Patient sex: F
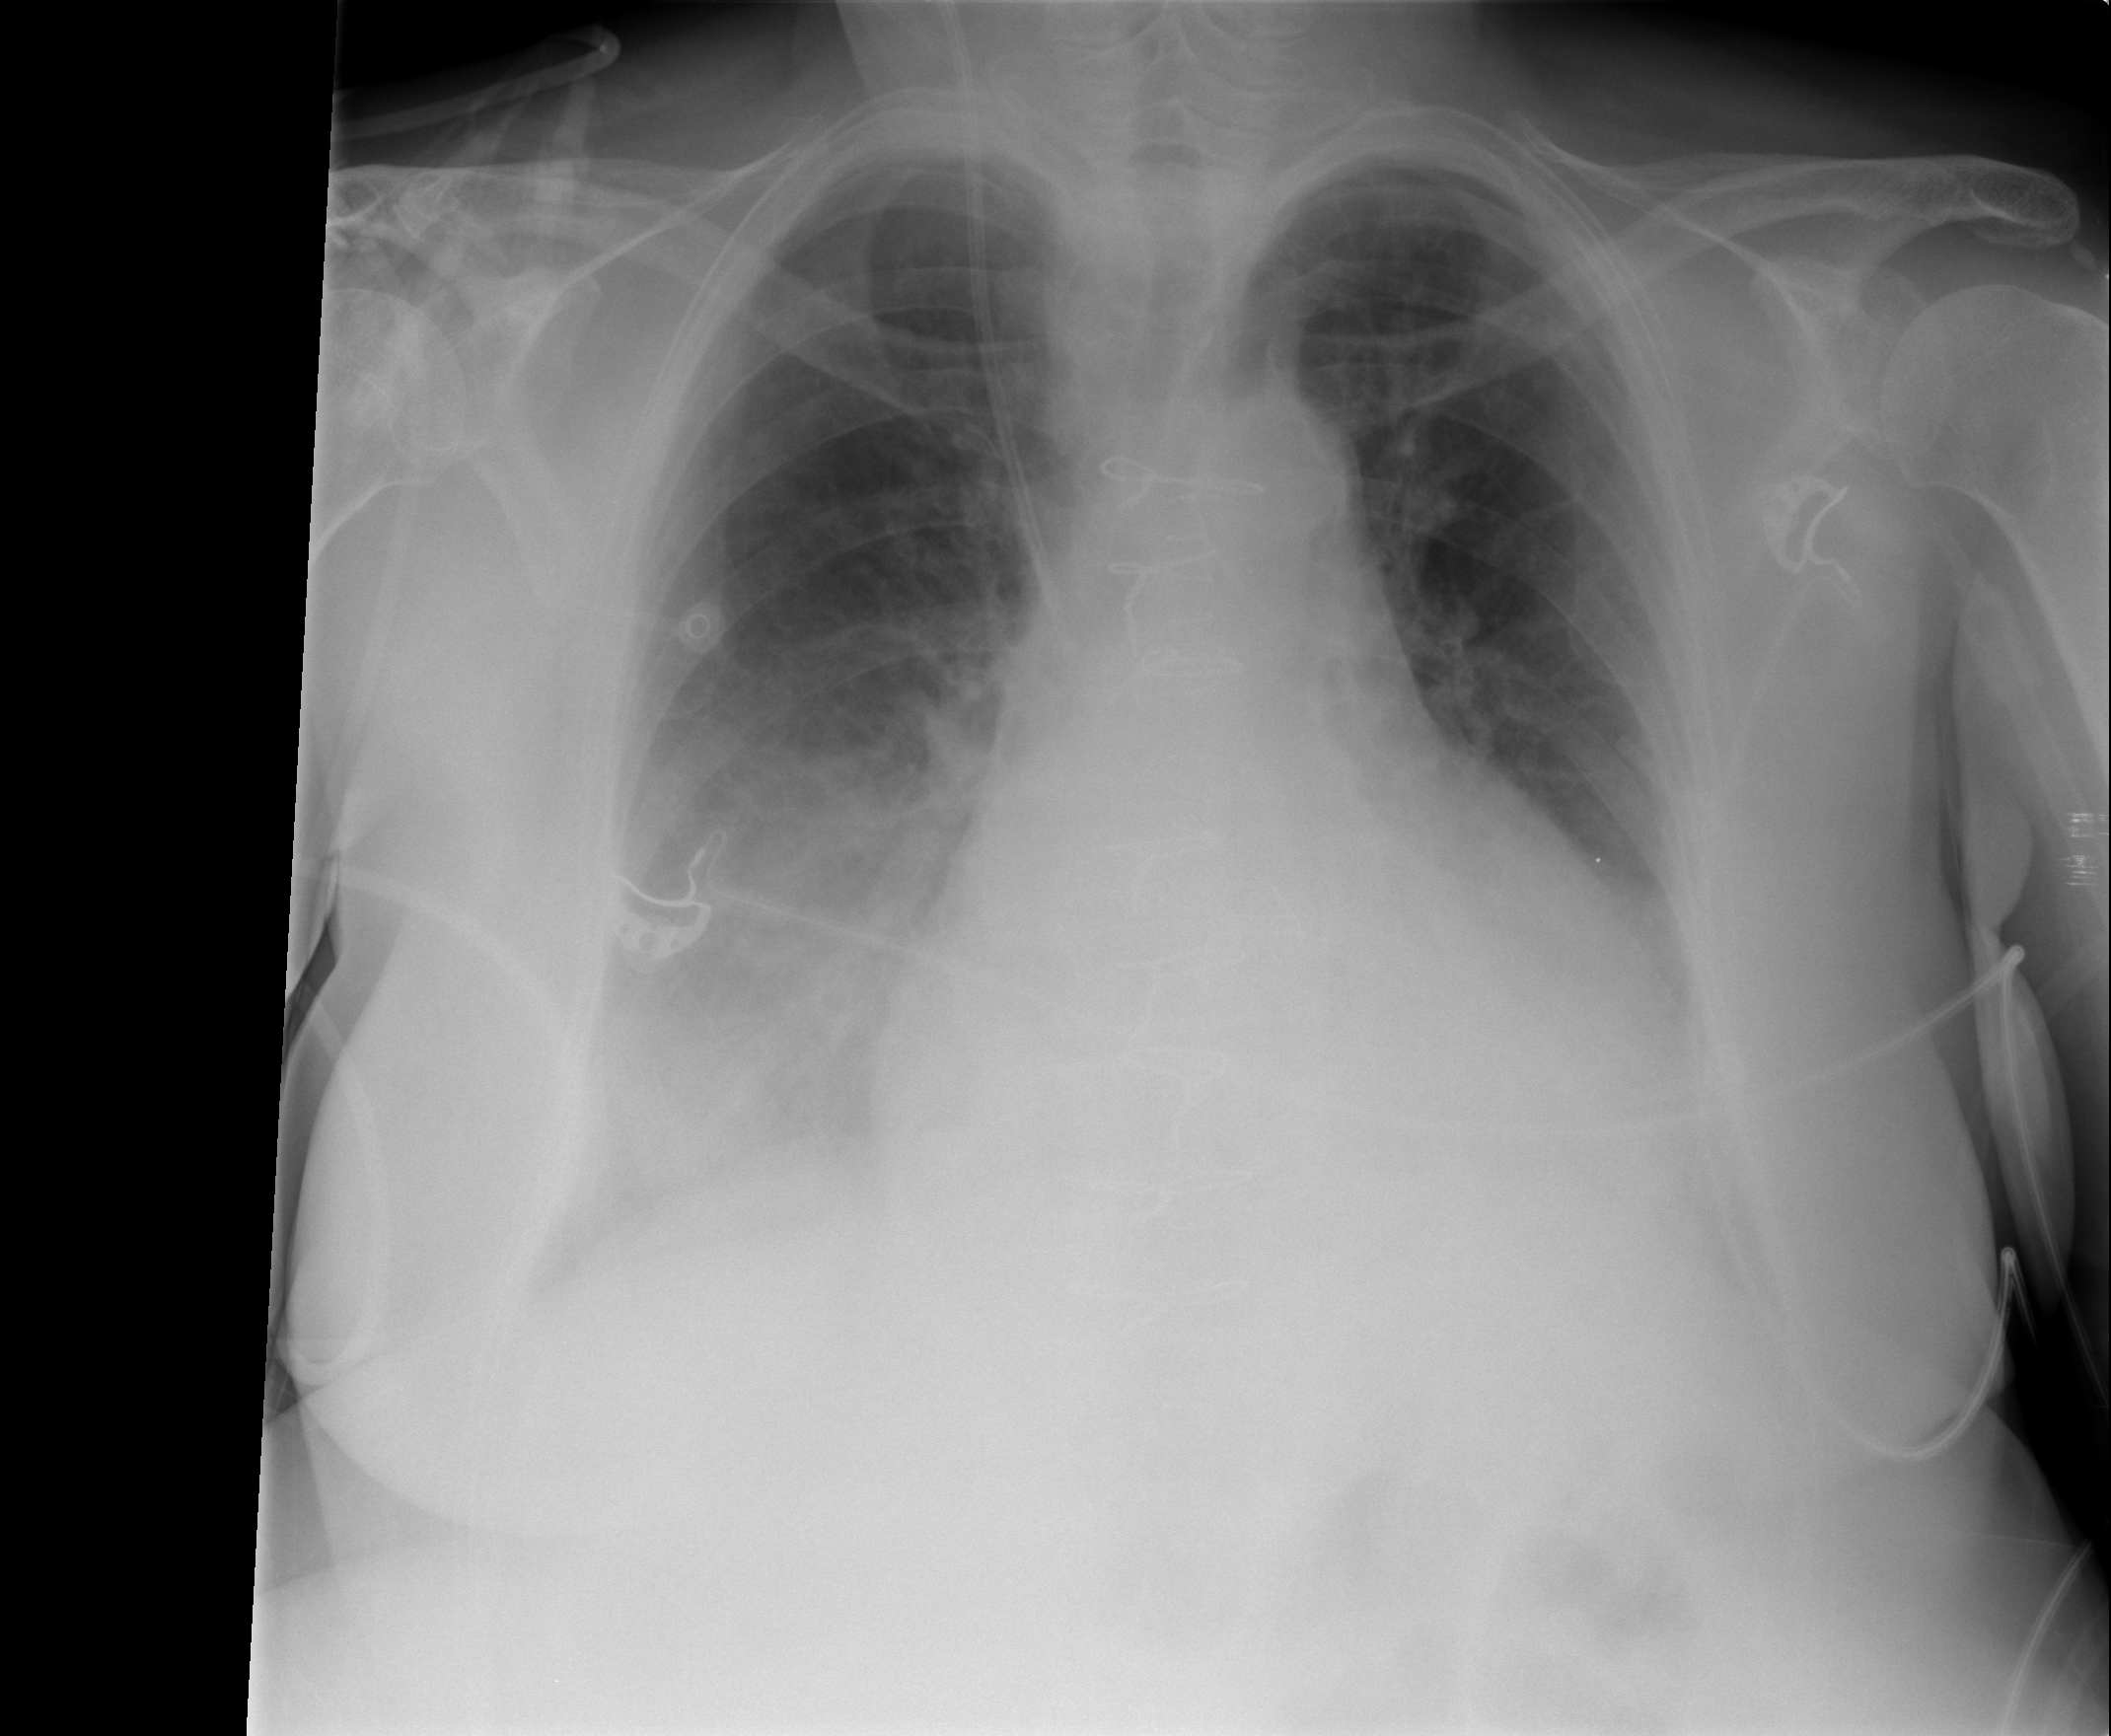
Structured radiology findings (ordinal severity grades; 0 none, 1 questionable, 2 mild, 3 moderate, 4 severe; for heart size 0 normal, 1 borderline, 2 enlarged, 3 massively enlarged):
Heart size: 2
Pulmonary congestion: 0
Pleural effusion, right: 2
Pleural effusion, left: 2
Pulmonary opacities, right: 0
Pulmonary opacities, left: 0
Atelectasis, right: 2
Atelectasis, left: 2